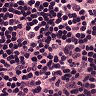
Metastatic tissue present: no